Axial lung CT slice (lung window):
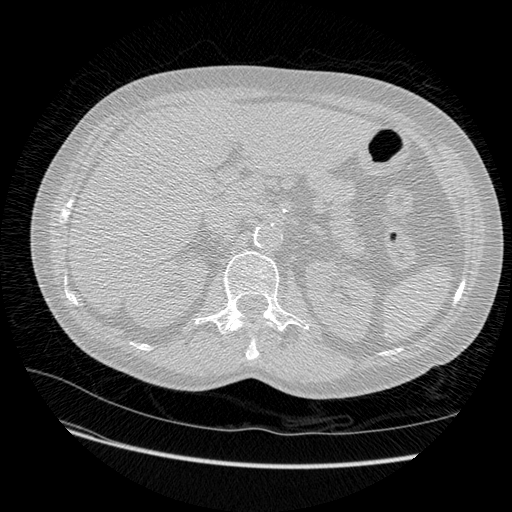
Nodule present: no